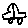
Label: car